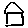
Label: house